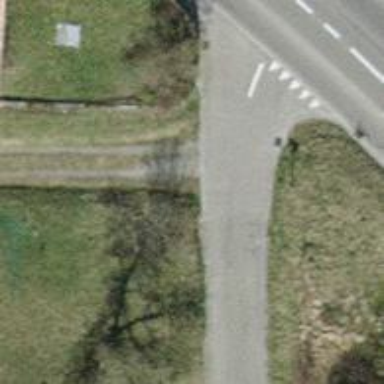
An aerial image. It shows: Unclassified road with asphalt surface. There are no sidewalks along the road.